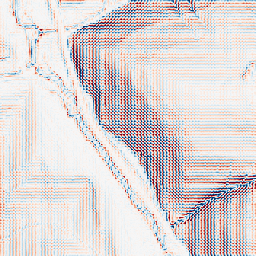
Category: wavelet
Decomposition family: wavelet_dwt
Decomposition parameters: wavelet: haar
level: 2
Upsampling method: nearest
Upsampling parameters: scale: 8
Upsampling scale: 8